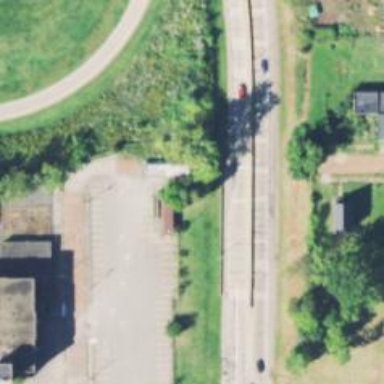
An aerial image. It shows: Historic road.